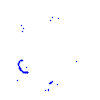
Particle: proton